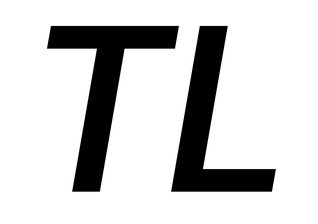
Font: Roboto-Italic_Medium_Italic